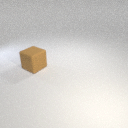
large brown rubber cube